Interaction volume radius: 5 \u00c5
Interaction volume height: 10 \u00c5
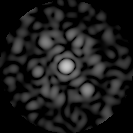
Disorder parameter: 0.7937